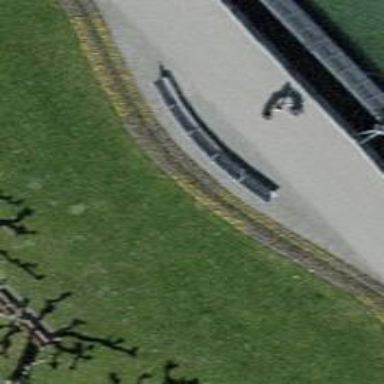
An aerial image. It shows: Brown bench.